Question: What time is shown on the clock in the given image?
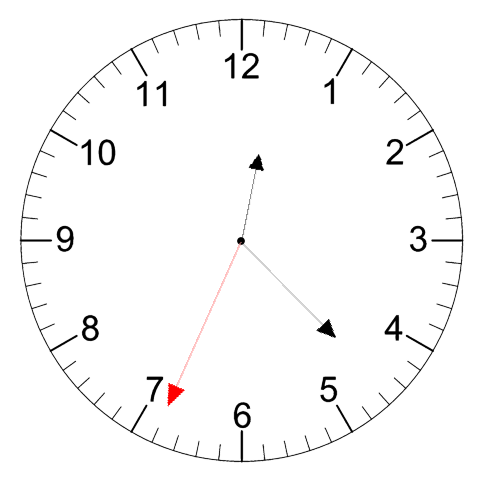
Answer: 12:22:34